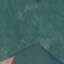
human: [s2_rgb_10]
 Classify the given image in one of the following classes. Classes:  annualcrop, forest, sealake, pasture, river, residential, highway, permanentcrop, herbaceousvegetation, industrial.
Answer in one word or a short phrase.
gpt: AnnualCrop